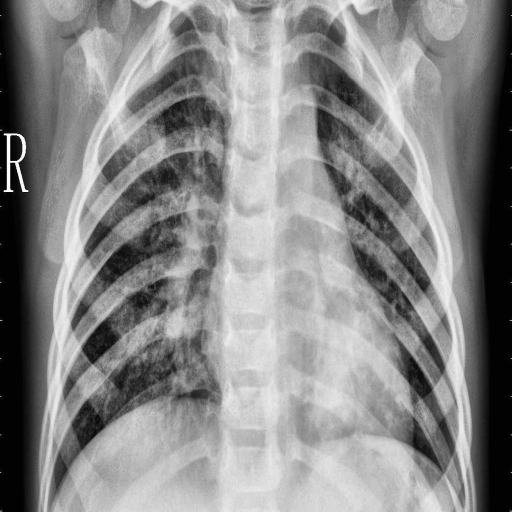
Finding: PNEUMONIA